Question: This was tested in Chrome, FF, and IE 10 and they all behave the same way, so I don't think it is some bug, but rather something I am doing wrong/not aware of.
Here's what I see:

Here is the CSS:
'''
table#calendarTable
{
border: 2px inset #888;
width: 100%;
margin: auto;
background-color: #61915f;
border-collapse: collapse;
text-align: center;
border-radius: 25px 25px 25px 25px;
-moz-border-radius: 25px 25px 25px 25px;
-ms-border-radius: 25px 25px 25px 25px;
-webkit-user-select: none;
-khtml-user-select: none;
-moz-user-select: -moz-none;
-o-user-select: none;
user-select: none;
-ms-user-select: none;
behavior: url(/Resources/PIE.htc);
}
'''
And the parent div's CSS:
'''
div.calendarWrapper
{
width: 100%;
height: 215px;
}
'''
As reading the CSS reveals, the actual calendar is a '<table>' element and it is that element that has the border-style, not the parent.
Note that I am using PIE, but that hardly matters to this question since this behavior is coming from browsers fully compatible with CSS3.
My only guess is that this new CSS rule doesn't play well with tables?
Please ignore the dreadful calendar colors. They are random atm.
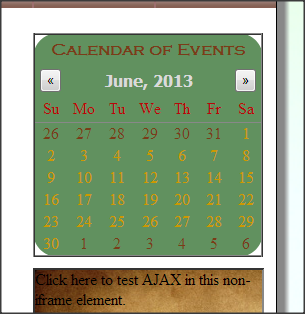
Answer: 'border-collapse: separate' should fix this:
<URL>
You'll probably want 'border-spacing: 0;' as well to avoid any extra spacing caused by not collapsing borders.
Your fiddle updated: <URL>